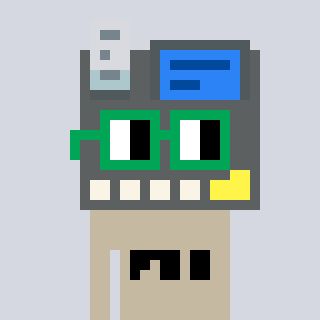
a pixel art character with square green glasses, a cash register-shaped head and a bege-colored body on a cool background